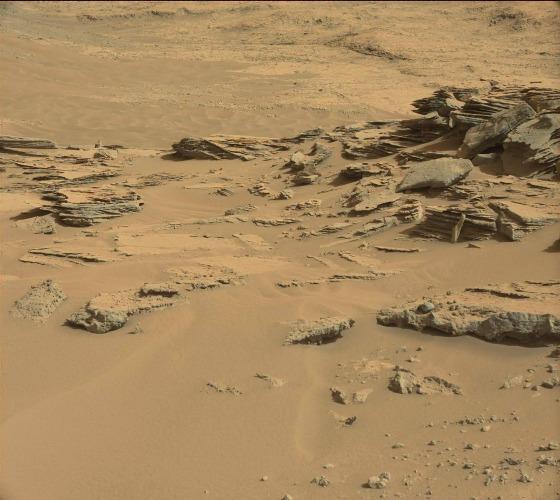
Terrain classes present: Bedrock, Gravel / Sand / Soil